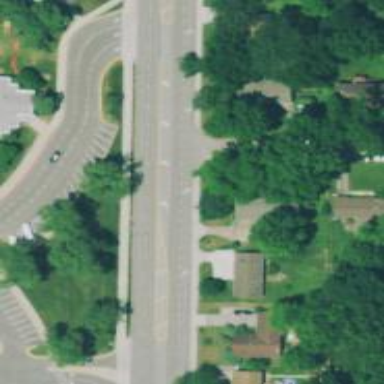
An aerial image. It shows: Left road marking is visible in the image.